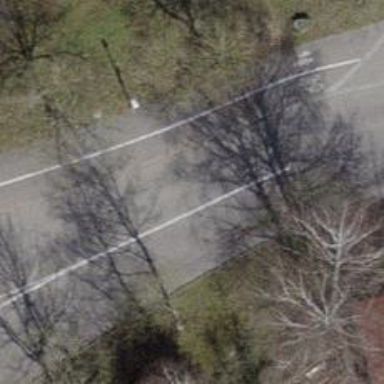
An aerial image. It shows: Bus stop along the road.